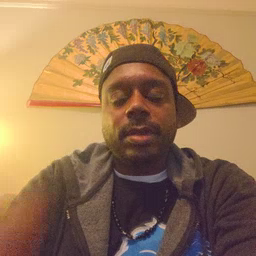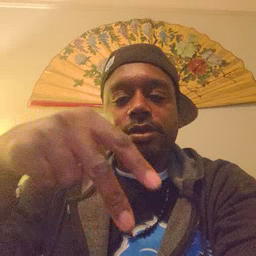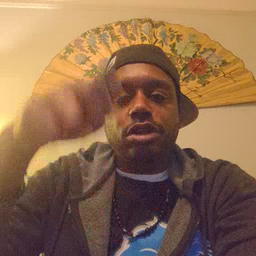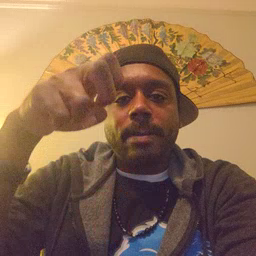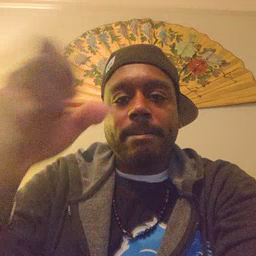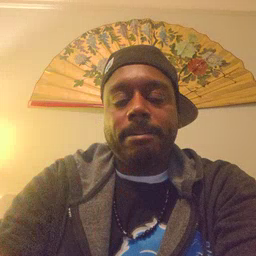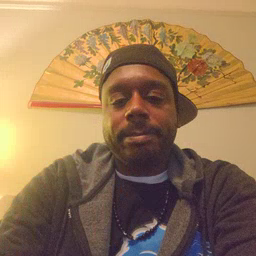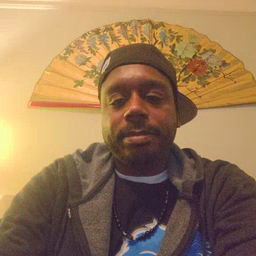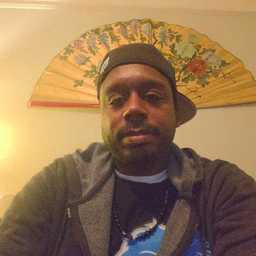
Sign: jump